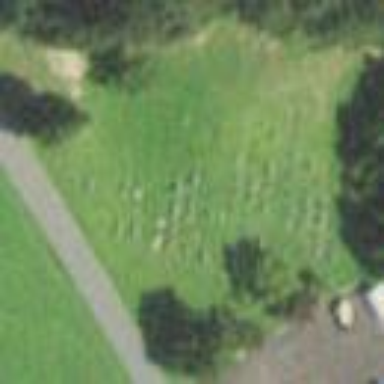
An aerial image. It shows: Cemetery.